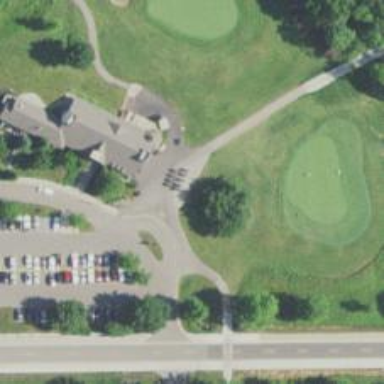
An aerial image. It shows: Path used for both walking and golf.